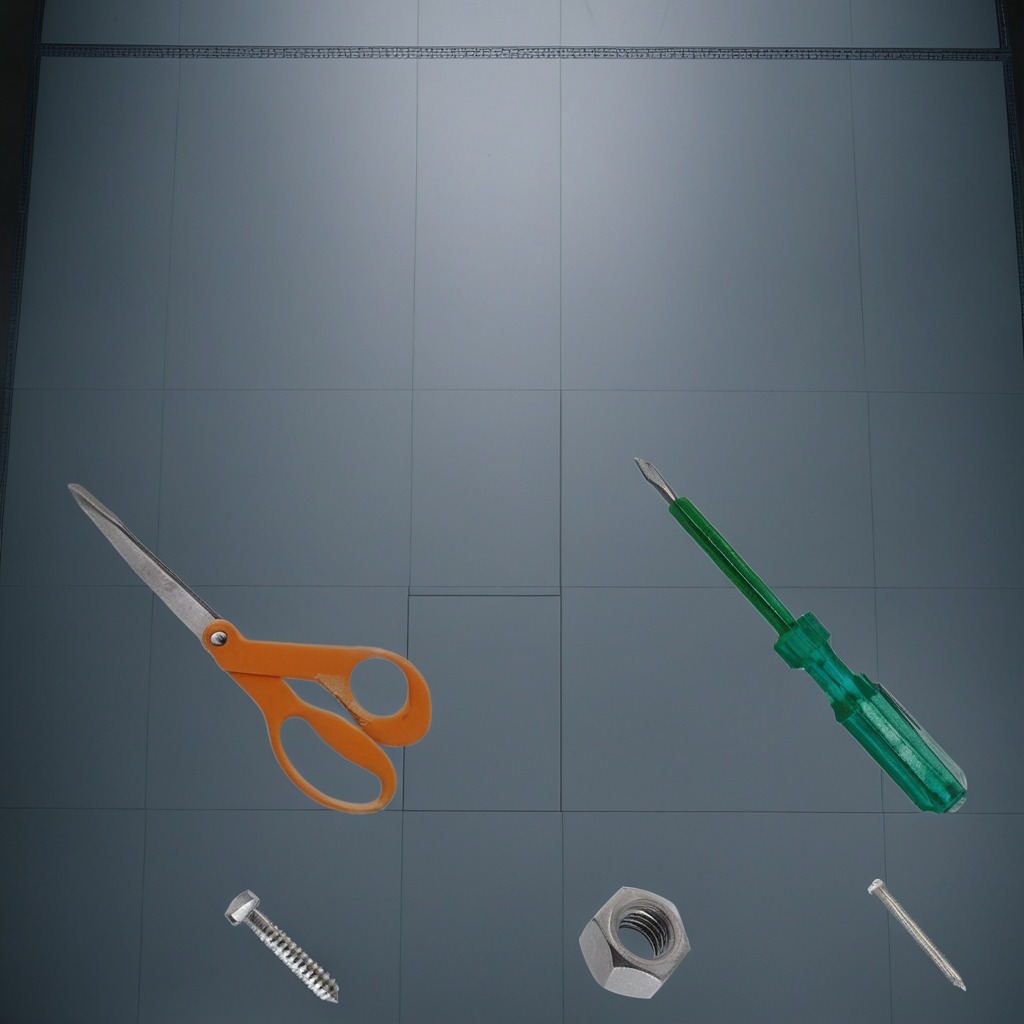
A metal machine screw, an iron nail, a screwdriver, a metal nut, and a pair of scissors are lying on the toolbox surface.